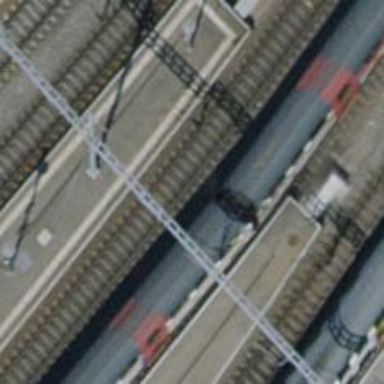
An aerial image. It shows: Railway signal.